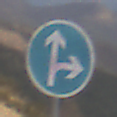
Verkehrszeichen: VorgeschriebeneFahrtrichtungGeradeausOderRechts
Umgebung: Outdoor, Nature
Tageszeit: Midday
Wetter: Clear
Licht: Natural
Jahreszeit: NotSpecified
Kontrast: HighContrast